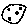
Label: moon